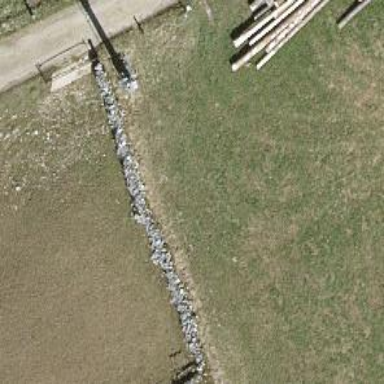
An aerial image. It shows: Wall barrier.